CT angiography, arterial phase; slice 89 of 218; volume shape [218, 512, 945], voxel spacing [1.5, 0.7031, 0.7029] mm
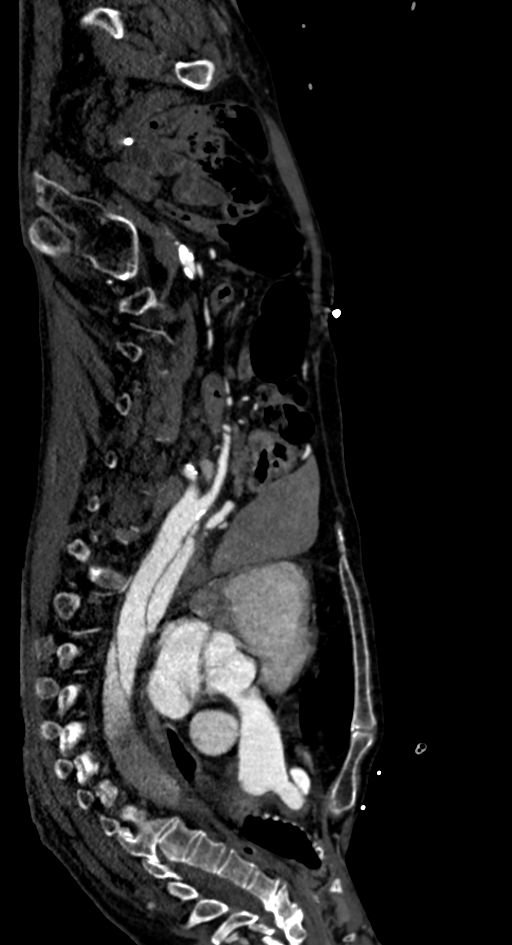
True lumen volume: 191.62 mL
False lumen volume: 80.27 mL